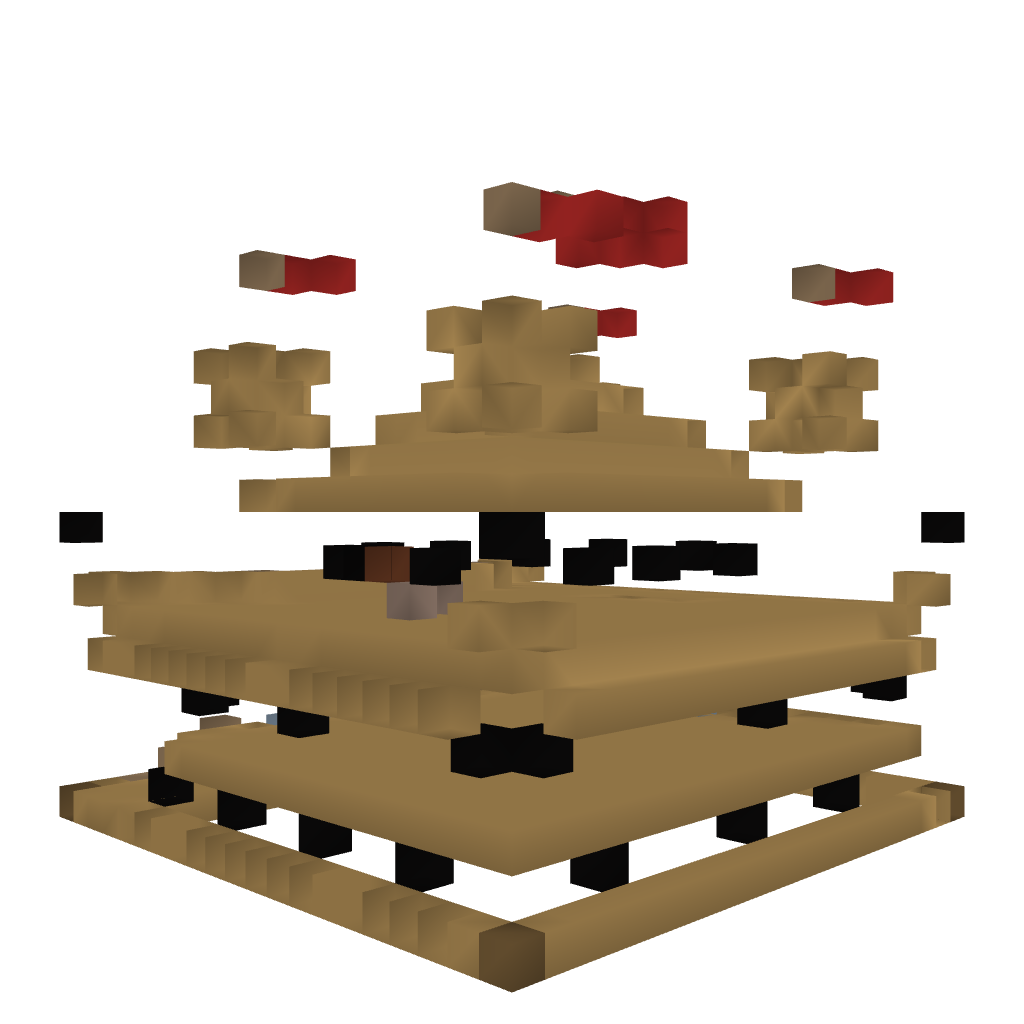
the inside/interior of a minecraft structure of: easy castle